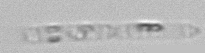
Label: Cerataulina_pelagica